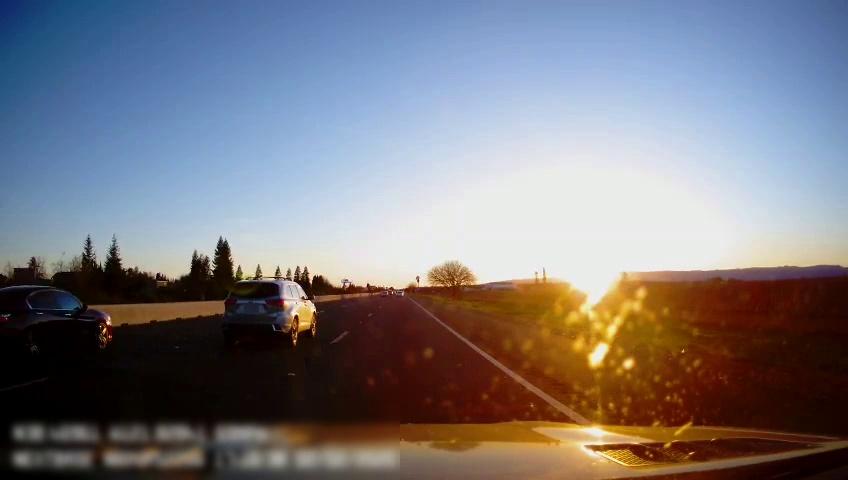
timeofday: Day
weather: Sunny
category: Drivable Space
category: Vehicles | Car
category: Vehicles | SUV
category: Lanes | Alternate Lane
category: Lanes | Current Lane
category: Lanes | Alternate Lane